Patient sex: M
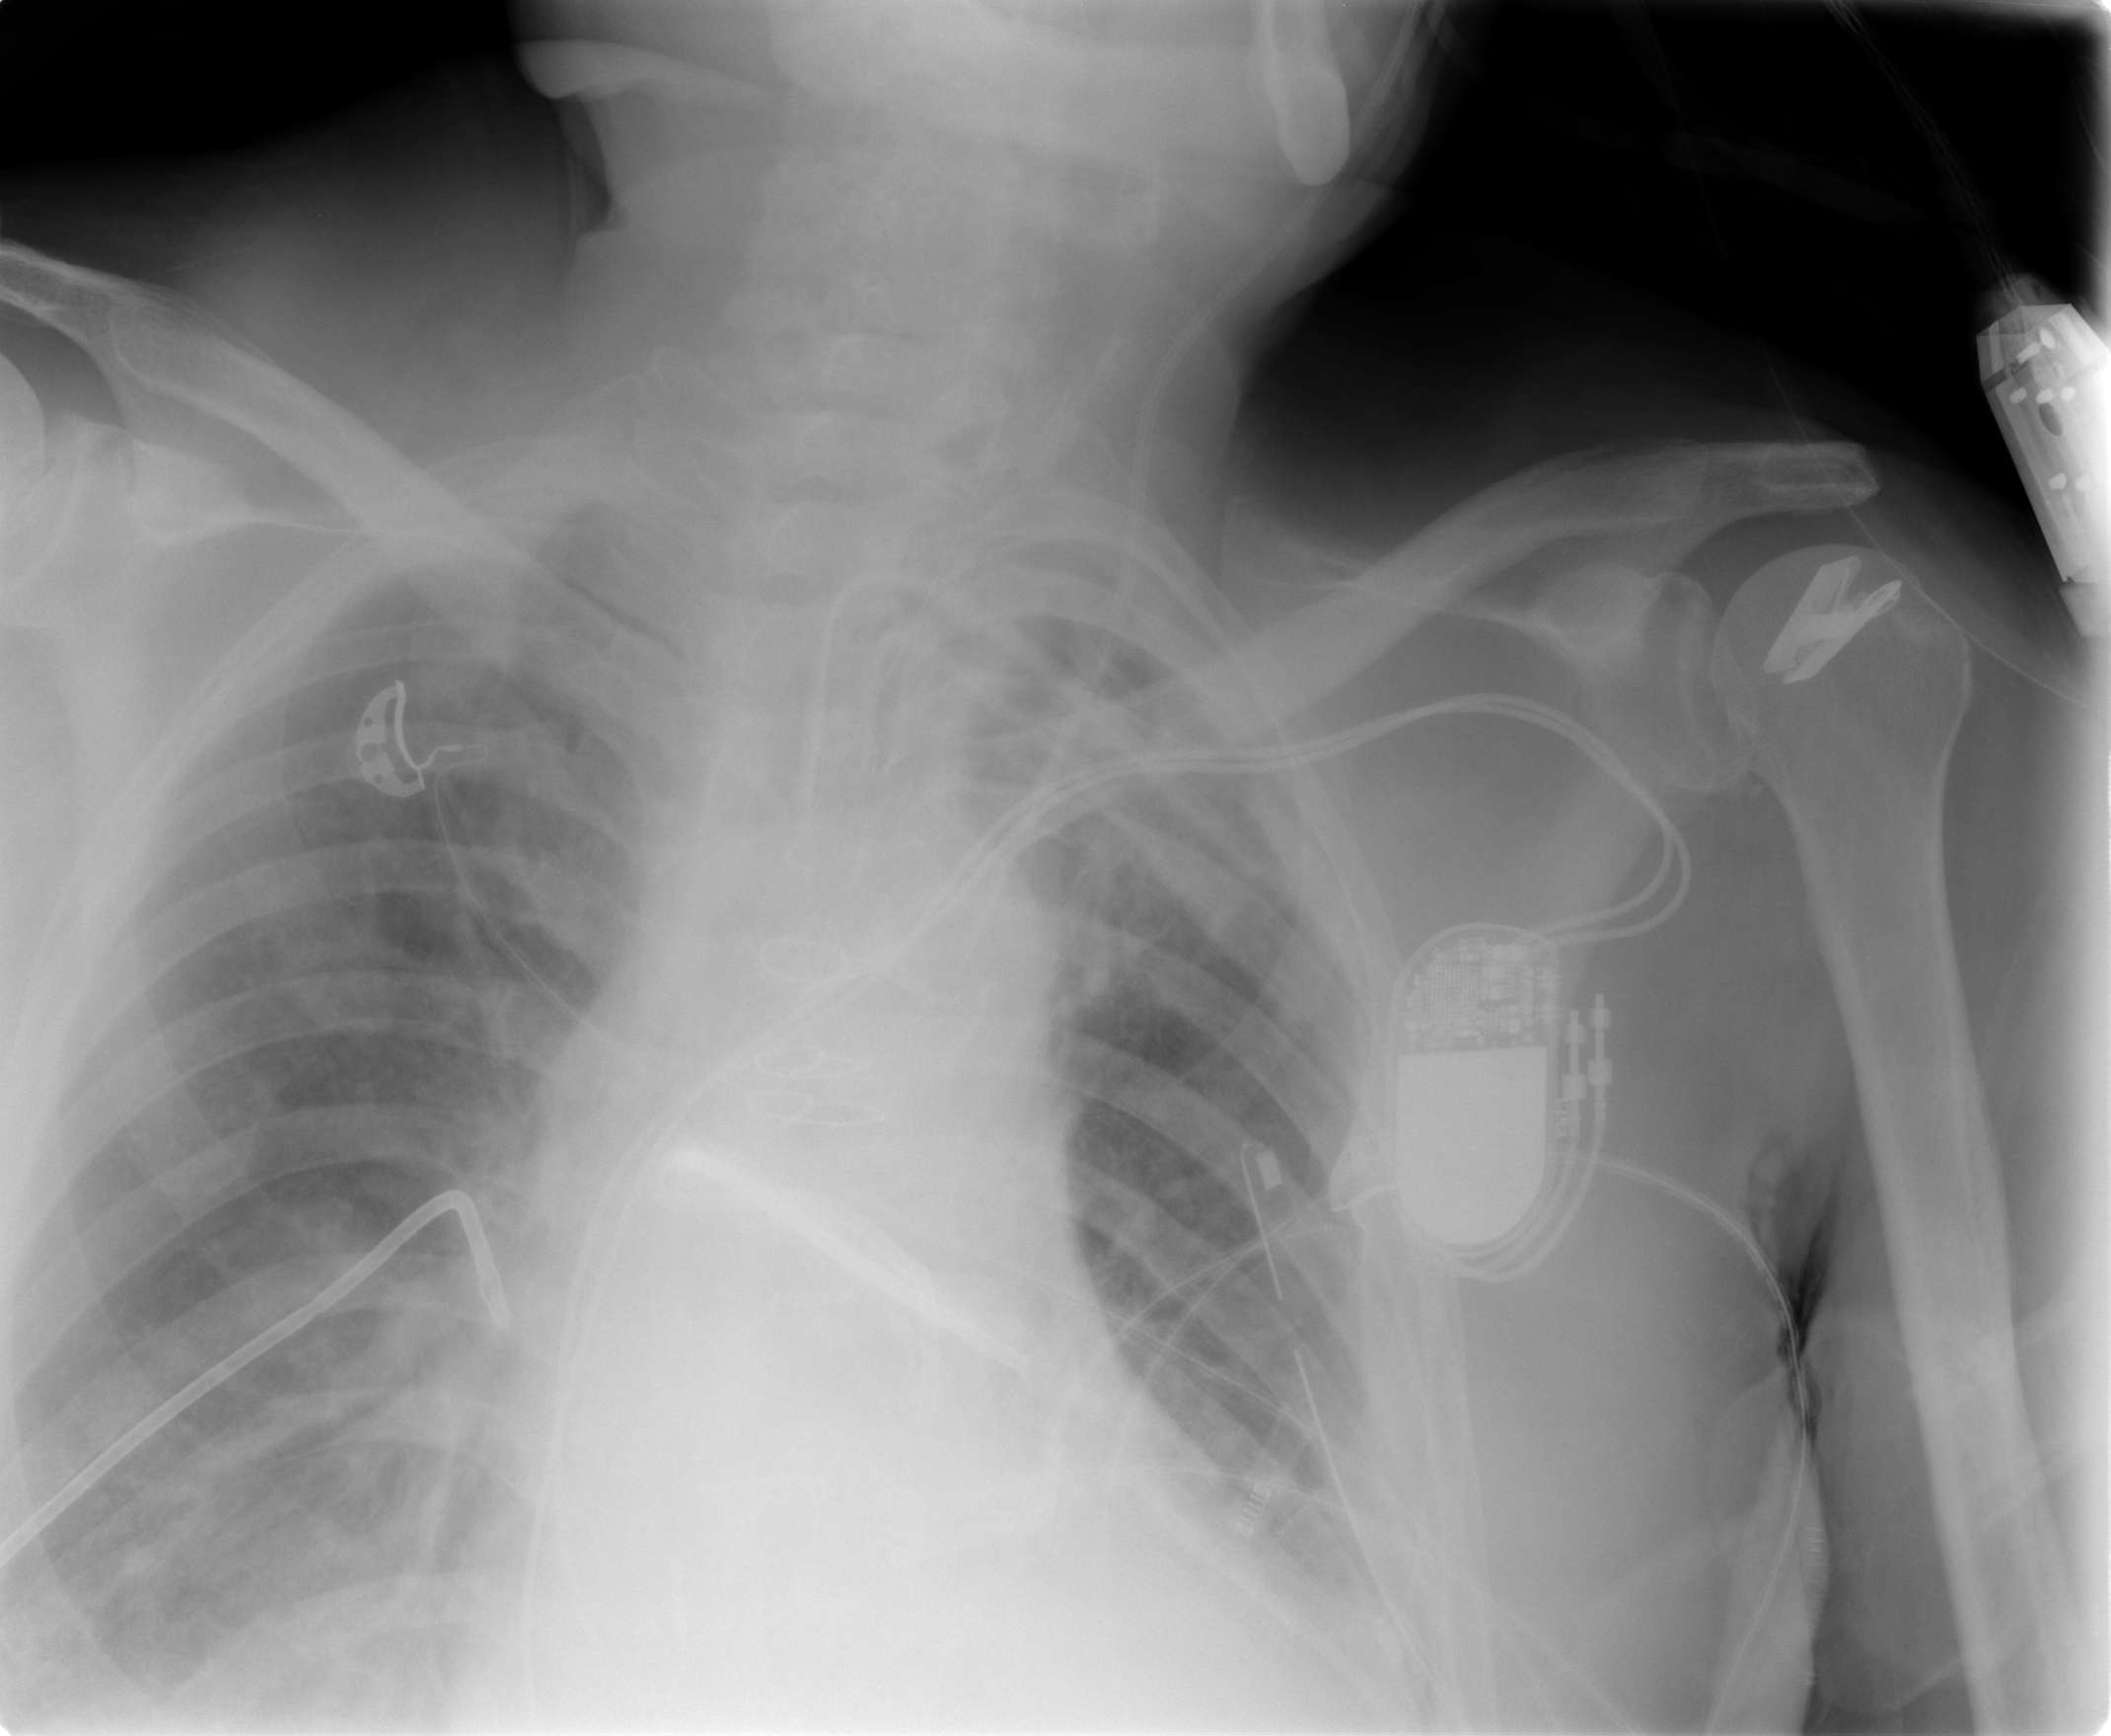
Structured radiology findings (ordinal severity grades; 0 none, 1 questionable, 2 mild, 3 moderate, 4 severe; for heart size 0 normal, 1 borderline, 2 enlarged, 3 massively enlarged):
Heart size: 0
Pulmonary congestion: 2
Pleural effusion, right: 2
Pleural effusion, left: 2
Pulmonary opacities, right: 2
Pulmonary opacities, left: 0
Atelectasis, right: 2
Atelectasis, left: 2